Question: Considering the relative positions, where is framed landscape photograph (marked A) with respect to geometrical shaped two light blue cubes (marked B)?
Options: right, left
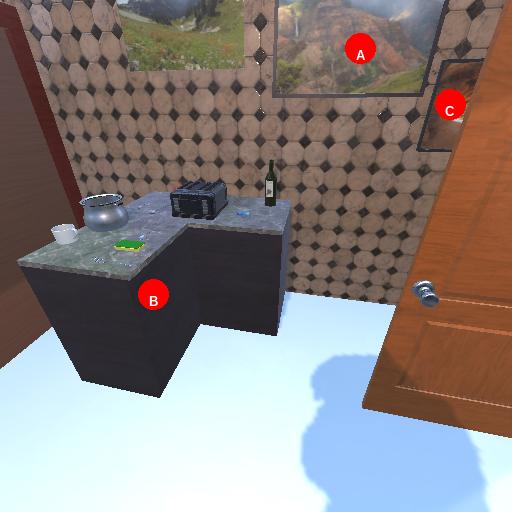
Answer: right